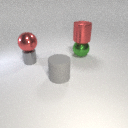
large red metal cylinder above large green metal sphere